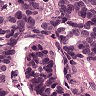
Metastatic tissue present: yes